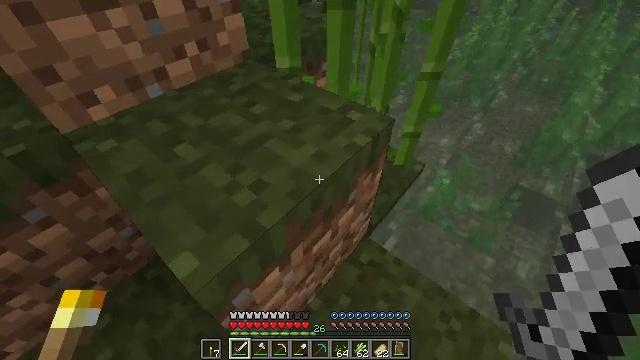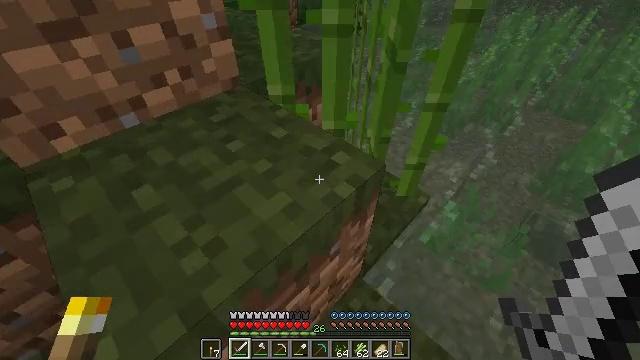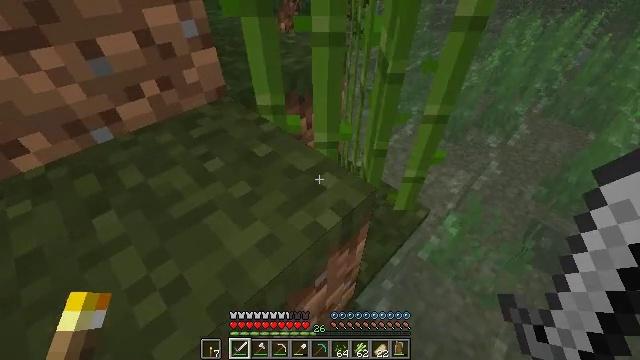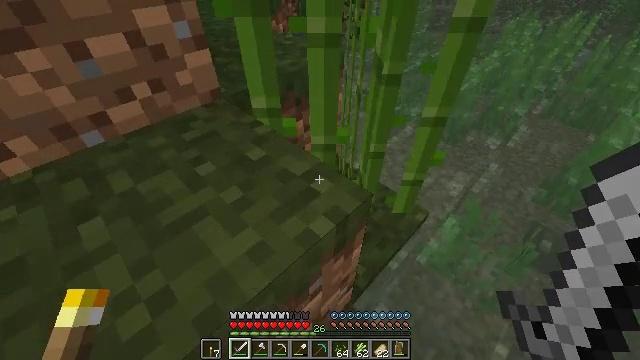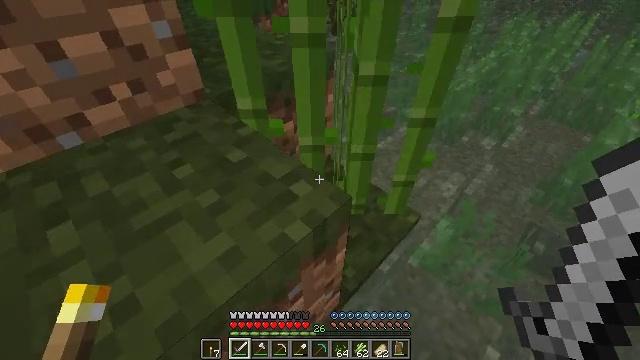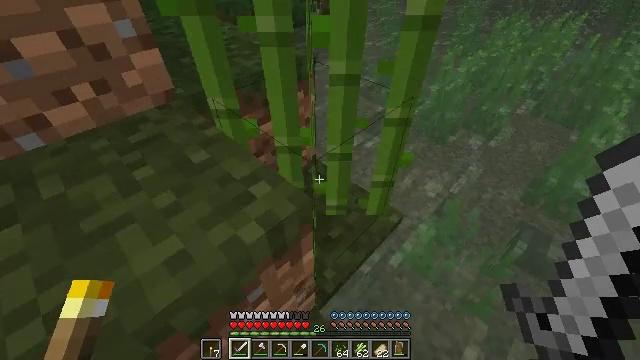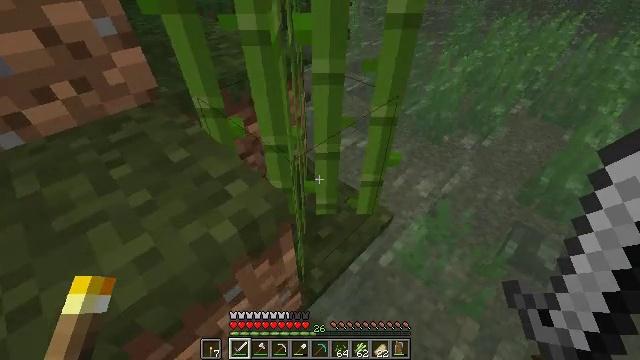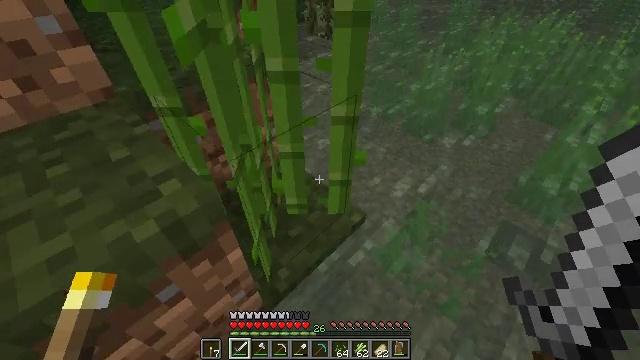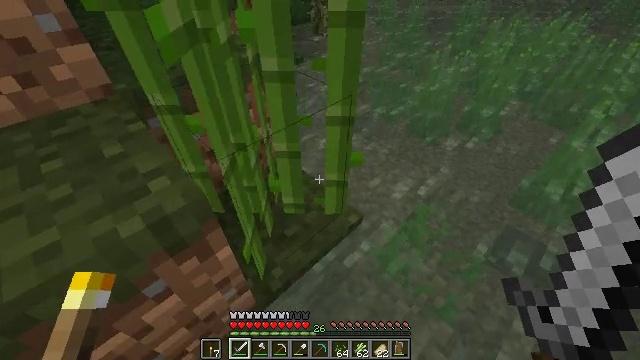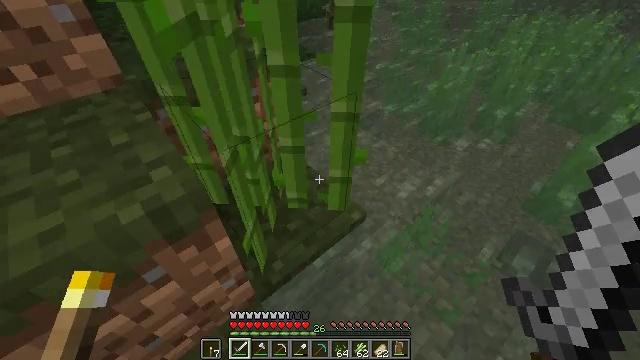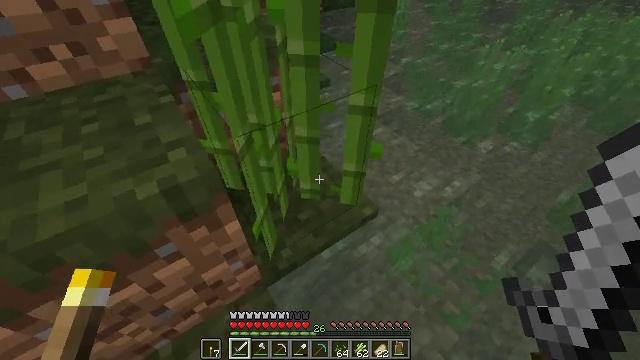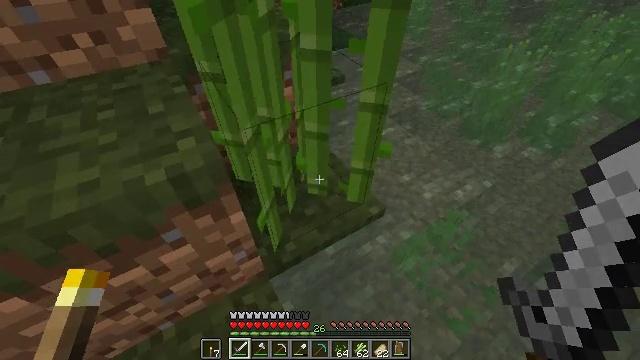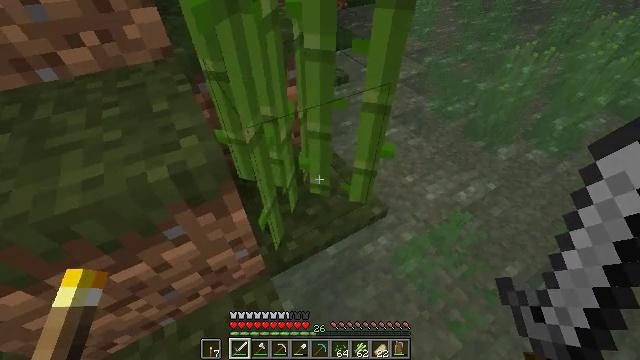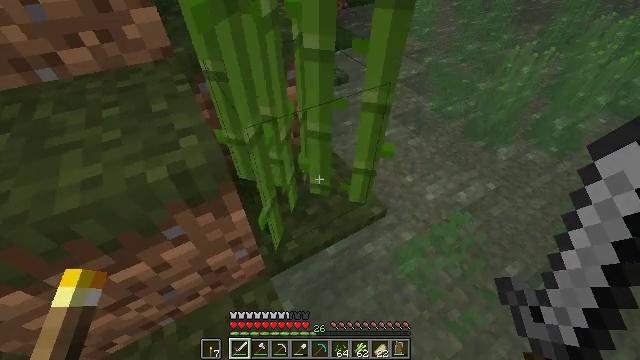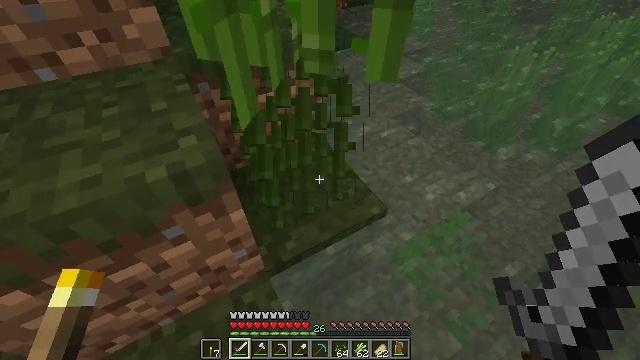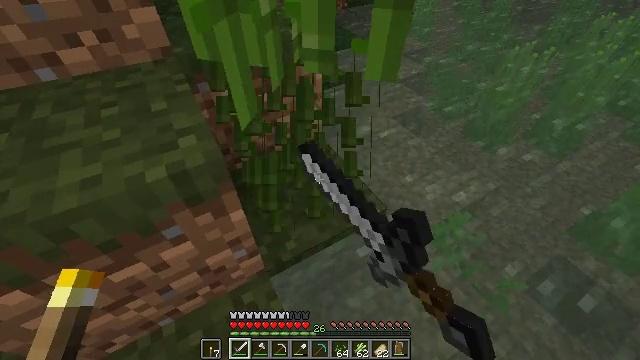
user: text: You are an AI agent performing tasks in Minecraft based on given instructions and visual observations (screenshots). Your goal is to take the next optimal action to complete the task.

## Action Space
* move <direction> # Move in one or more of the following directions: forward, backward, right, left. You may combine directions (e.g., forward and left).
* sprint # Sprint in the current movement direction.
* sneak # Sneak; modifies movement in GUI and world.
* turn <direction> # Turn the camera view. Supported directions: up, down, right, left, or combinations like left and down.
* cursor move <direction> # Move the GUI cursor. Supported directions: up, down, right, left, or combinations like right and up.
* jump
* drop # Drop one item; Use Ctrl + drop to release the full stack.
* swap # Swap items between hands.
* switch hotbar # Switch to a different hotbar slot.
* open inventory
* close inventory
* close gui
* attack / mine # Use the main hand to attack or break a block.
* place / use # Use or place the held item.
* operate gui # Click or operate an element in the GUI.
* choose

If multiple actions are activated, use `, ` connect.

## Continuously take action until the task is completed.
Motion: motion action
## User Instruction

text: Break the sugar cane.
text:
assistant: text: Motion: move forward, turn left and up
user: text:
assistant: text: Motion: no_op
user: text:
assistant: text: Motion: no_op
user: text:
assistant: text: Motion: move right
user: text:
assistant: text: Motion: move right
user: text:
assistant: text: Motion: move right
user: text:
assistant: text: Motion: no_op
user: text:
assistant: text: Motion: turn left
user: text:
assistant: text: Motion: turn left
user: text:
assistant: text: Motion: turn left and down
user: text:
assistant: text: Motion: turn left
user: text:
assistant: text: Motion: turn left
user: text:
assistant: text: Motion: no_op
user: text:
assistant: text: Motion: attack / mine
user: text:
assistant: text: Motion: attack / mine
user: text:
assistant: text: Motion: no_op
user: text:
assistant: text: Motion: move forward
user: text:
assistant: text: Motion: move forward
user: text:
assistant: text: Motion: move forward
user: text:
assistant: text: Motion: move forward
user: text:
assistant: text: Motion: move forward
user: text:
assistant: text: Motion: move forward
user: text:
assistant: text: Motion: move forward
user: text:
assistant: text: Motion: no_op
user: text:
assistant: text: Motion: no_op
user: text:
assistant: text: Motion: no_op
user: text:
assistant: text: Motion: turn left
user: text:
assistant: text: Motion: turn left
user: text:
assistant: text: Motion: turn left and down
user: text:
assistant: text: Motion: turn left